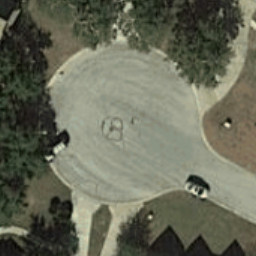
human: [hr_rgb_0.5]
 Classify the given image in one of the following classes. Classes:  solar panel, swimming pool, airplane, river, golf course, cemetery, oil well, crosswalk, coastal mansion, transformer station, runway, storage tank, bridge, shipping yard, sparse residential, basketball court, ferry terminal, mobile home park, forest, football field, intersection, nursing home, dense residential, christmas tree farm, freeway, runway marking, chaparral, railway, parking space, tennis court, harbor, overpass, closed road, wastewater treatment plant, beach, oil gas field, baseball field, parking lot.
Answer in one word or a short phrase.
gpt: closed road